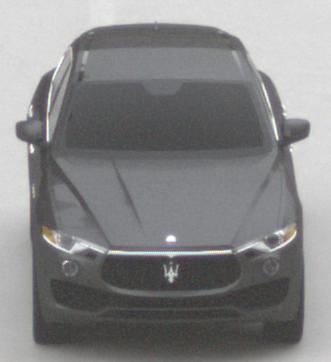
Make: Maserati
Model: Levante GT Hybrid
Detailed model: Levante
Model produced from: 2021/07
Model produced until: 2022/10
Doors: 4
Color: gray
Road condition: dry road
Daytime: midday
Contrast: low contrast